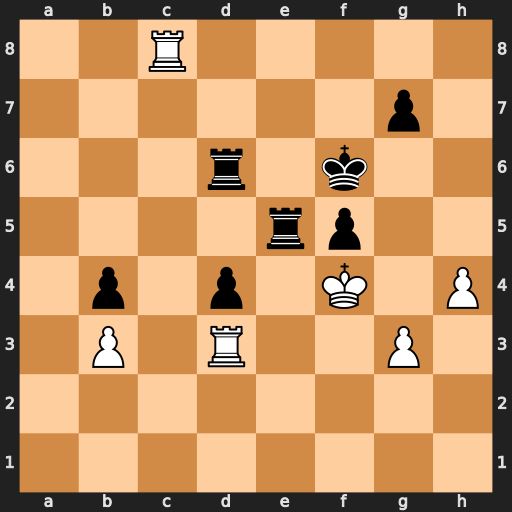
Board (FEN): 2R5/6p1/3r1k2/4rp2/1p1p1K1P/1P1R2P1/8/8
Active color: w
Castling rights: -
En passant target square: -
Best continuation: Rf8+ Ke6 Re8+